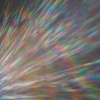
Label: sunburn